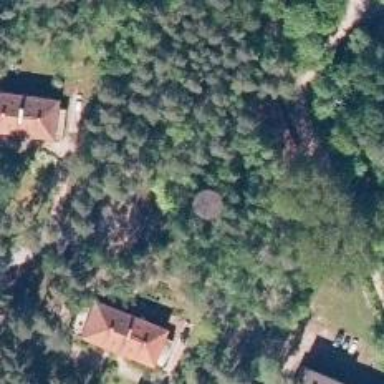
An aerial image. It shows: Water tower that is man-made.